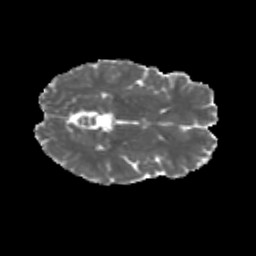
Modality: MD
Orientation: axial
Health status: ill
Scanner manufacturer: siemens
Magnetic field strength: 3 T
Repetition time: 13.7 s
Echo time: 0.098 s